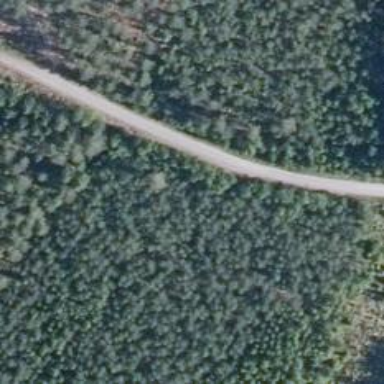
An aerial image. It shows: Unclassified road.